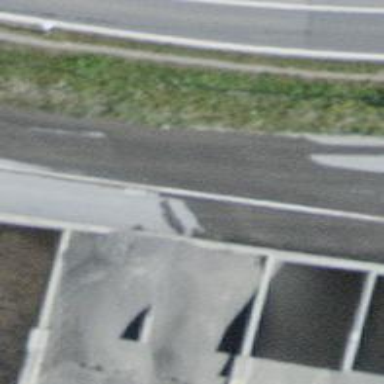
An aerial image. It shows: Wall barrier.